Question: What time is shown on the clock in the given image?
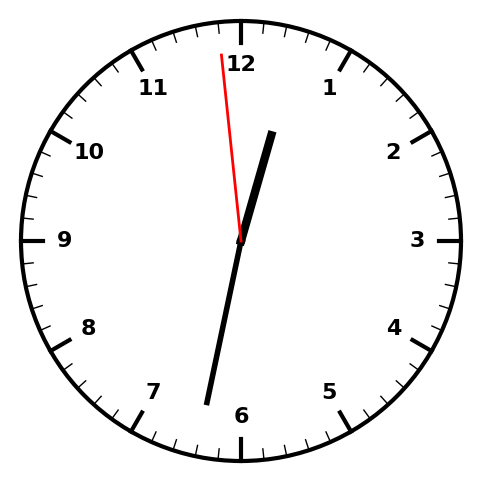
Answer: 12:31:59